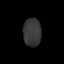
Tissue: lung
Cell type: Epithelial cells
Senescence score: 0.1608
Nuclear area (px): 491
Mean DAPI intensity: 55.224